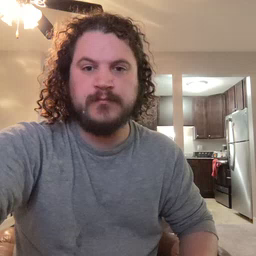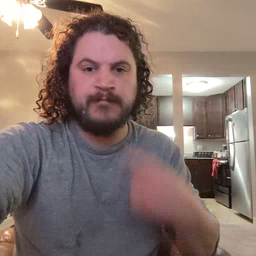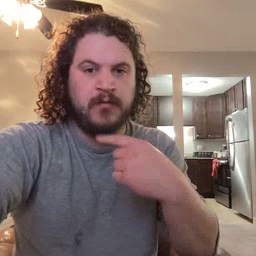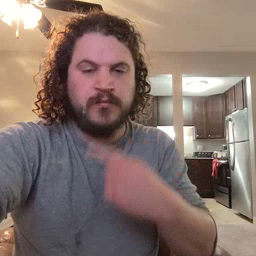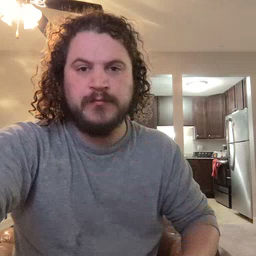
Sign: mouth